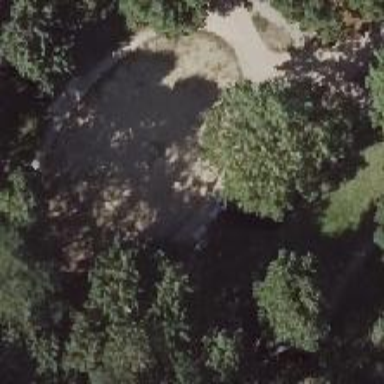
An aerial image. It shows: Playground area for leisure land.